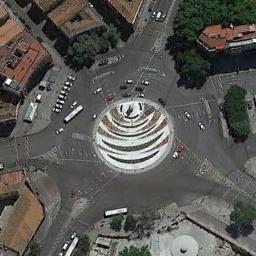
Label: roundabout